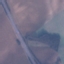
Land use / land cover class: Highway